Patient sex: M
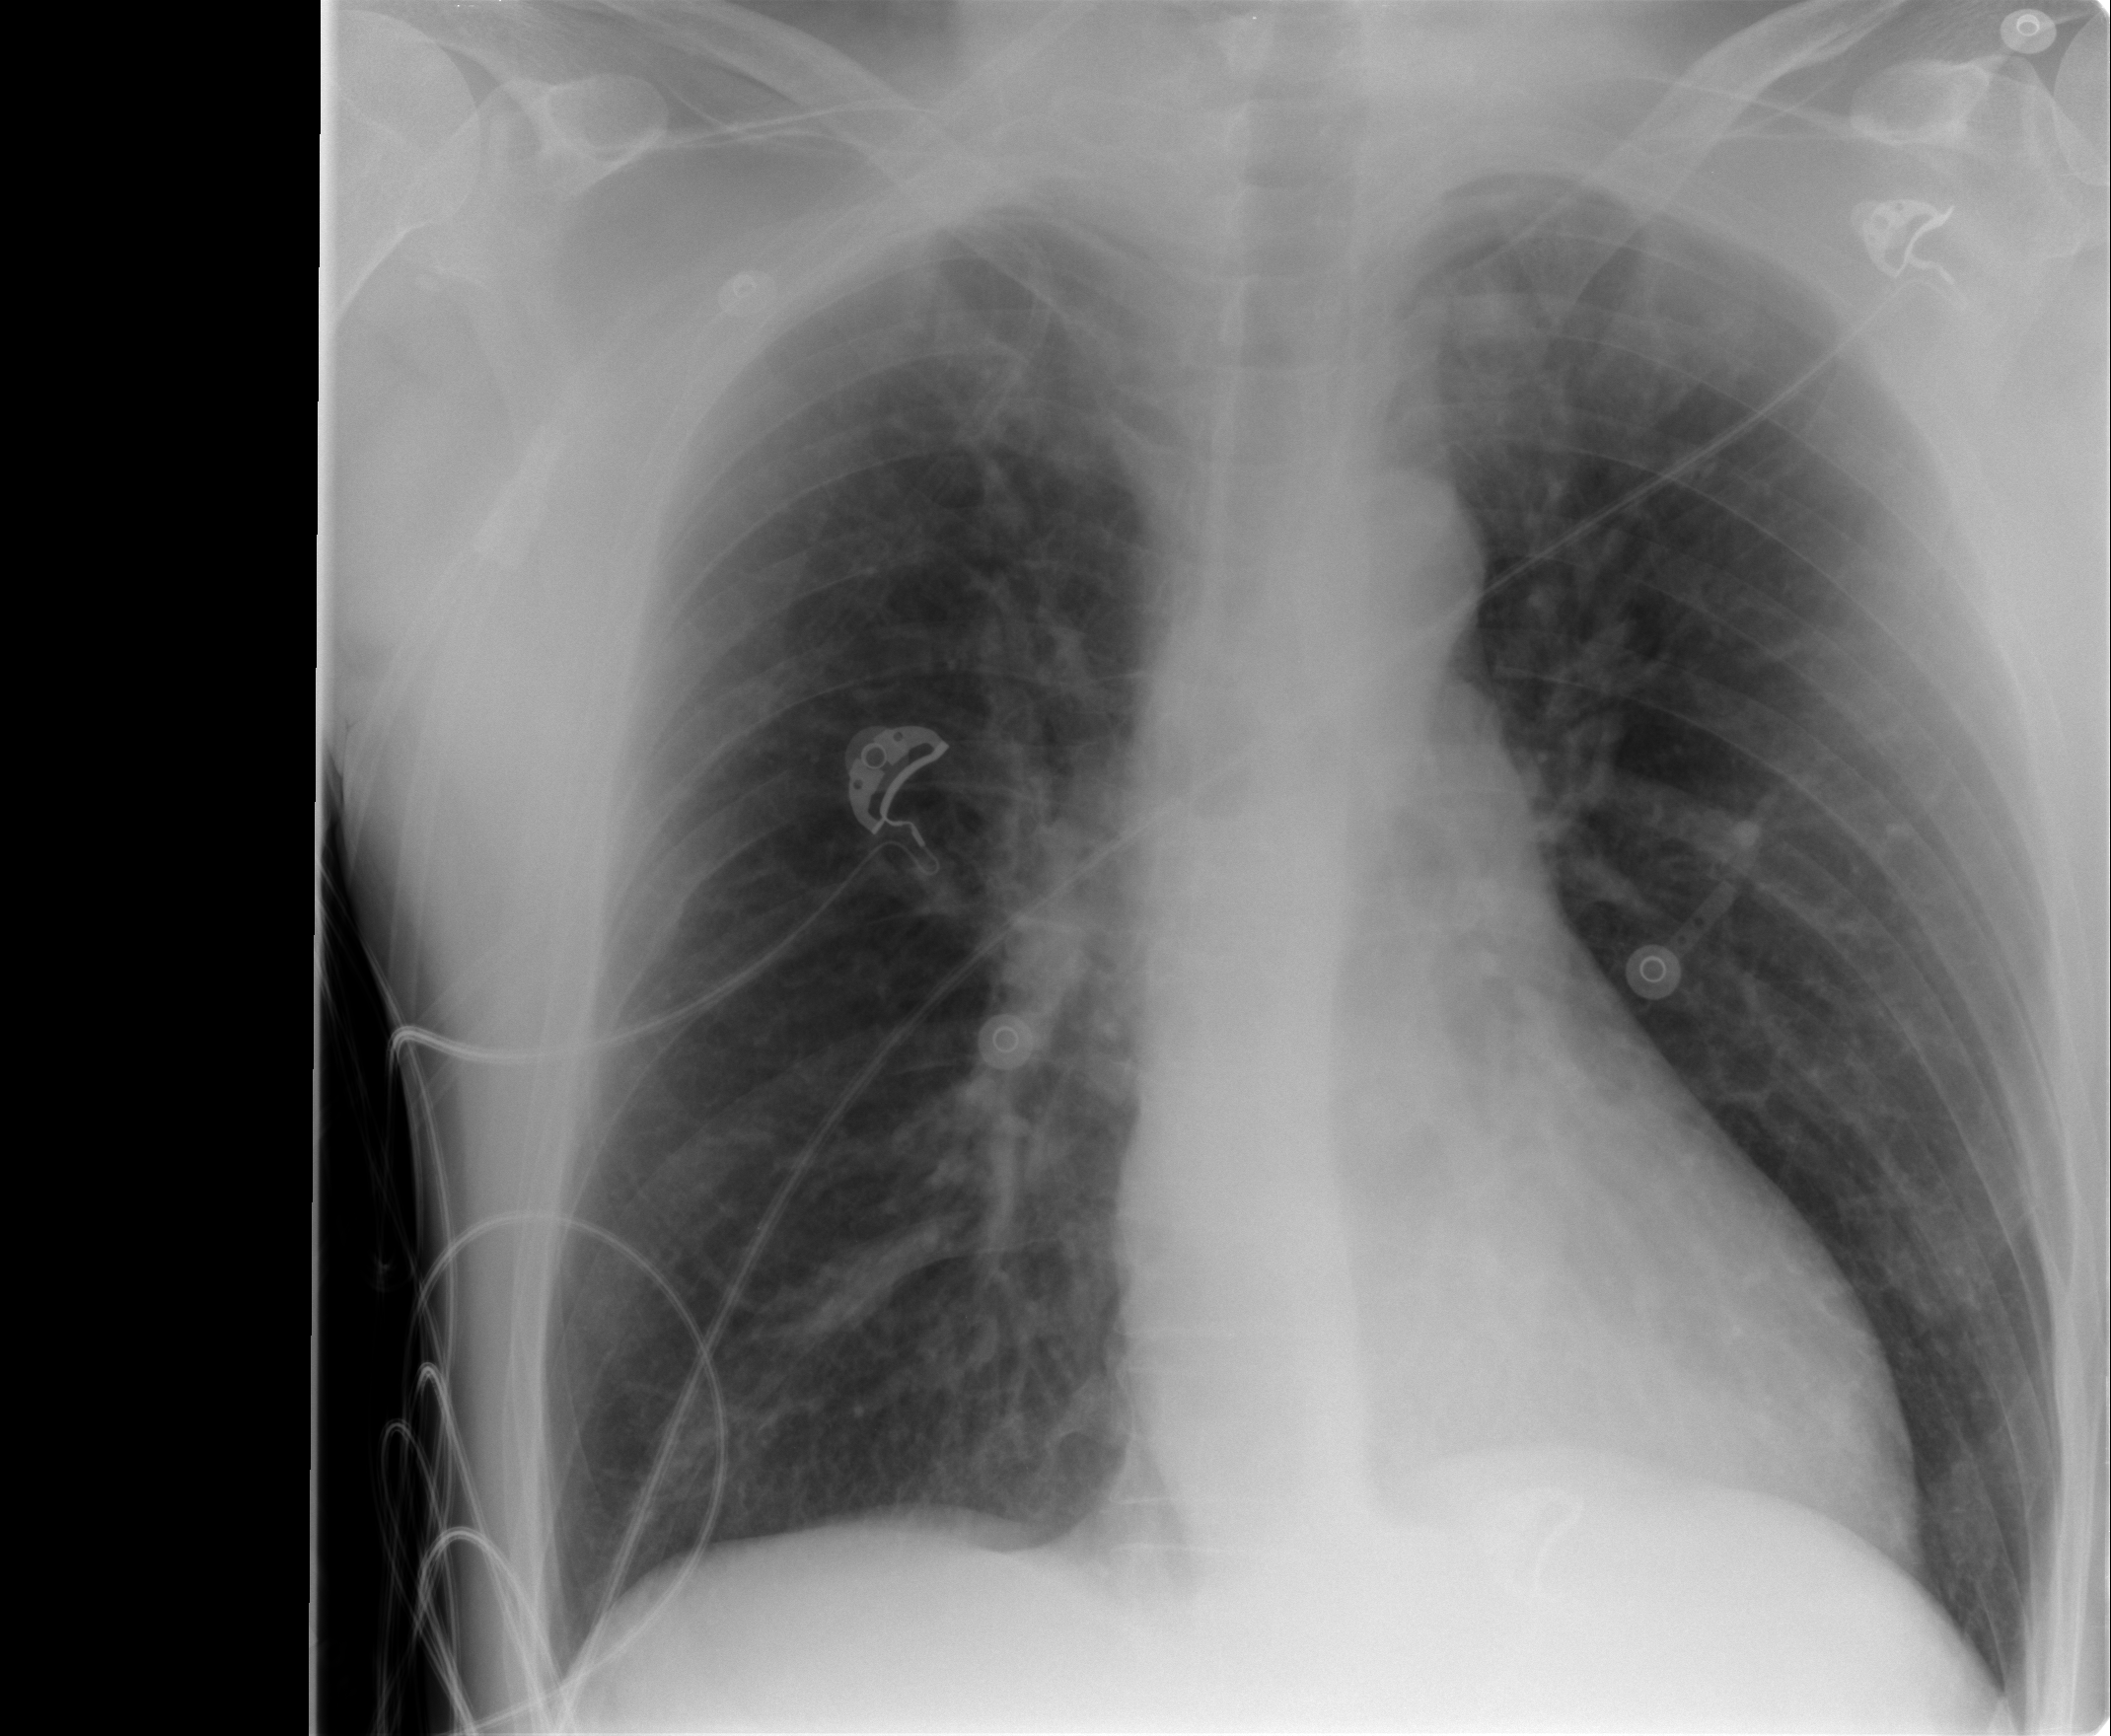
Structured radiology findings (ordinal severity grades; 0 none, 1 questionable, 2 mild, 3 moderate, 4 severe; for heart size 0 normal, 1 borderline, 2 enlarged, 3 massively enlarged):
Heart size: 0
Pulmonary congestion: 1
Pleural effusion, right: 0
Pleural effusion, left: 0
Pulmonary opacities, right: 0
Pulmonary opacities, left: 0
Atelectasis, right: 1
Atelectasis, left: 1